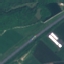
Land use / land cover class: Highway